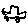
Label: car